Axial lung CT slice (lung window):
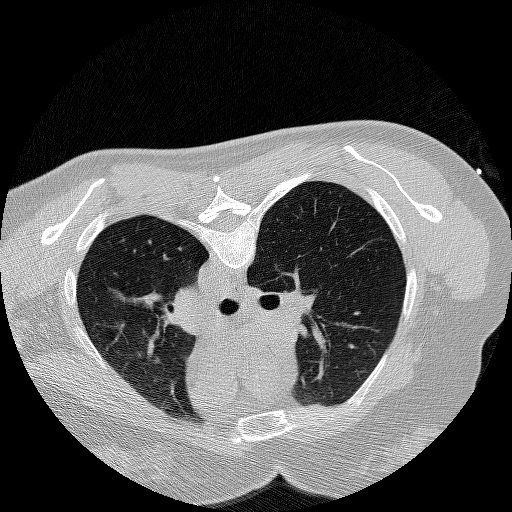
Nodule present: no